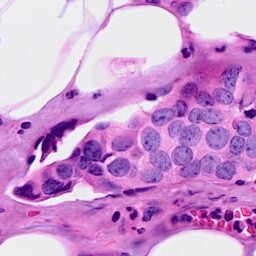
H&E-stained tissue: Breast